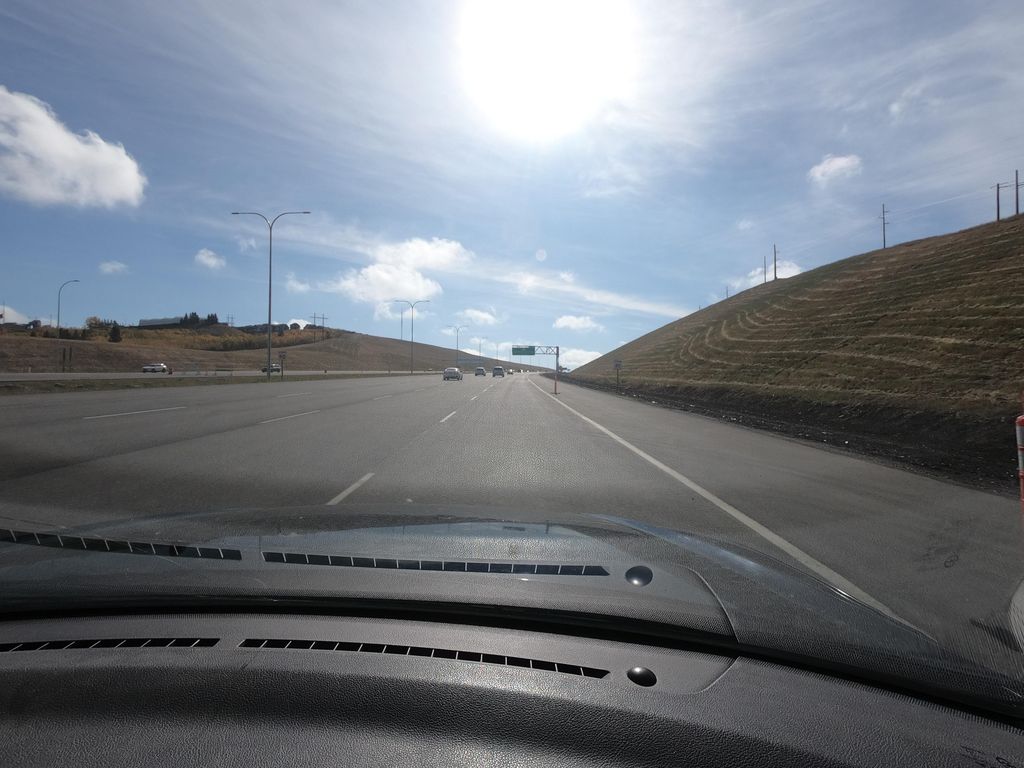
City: calgary